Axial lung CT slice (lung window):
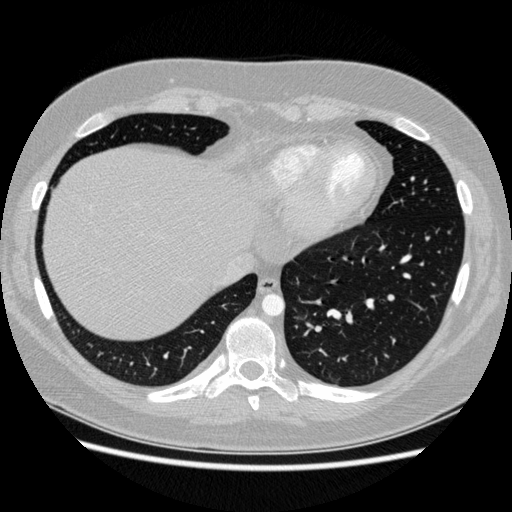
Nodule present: no